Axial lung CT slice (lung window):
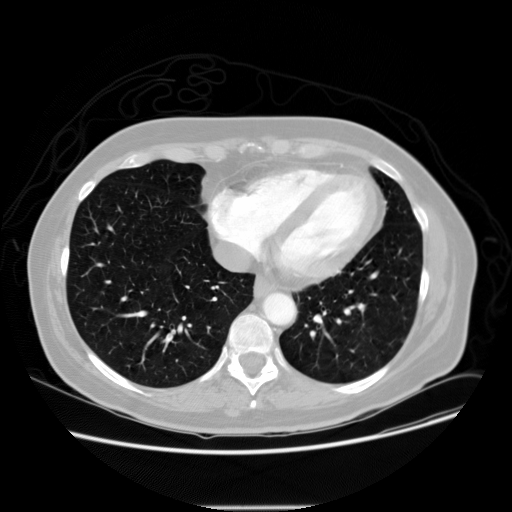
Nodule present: no